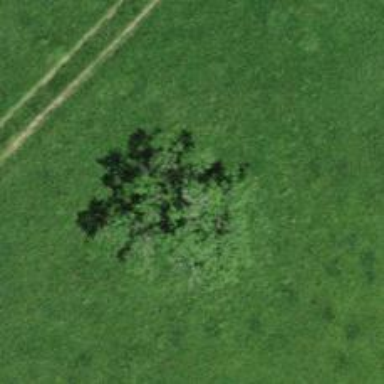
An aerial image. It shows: Broadleaved tree with lush foliage.